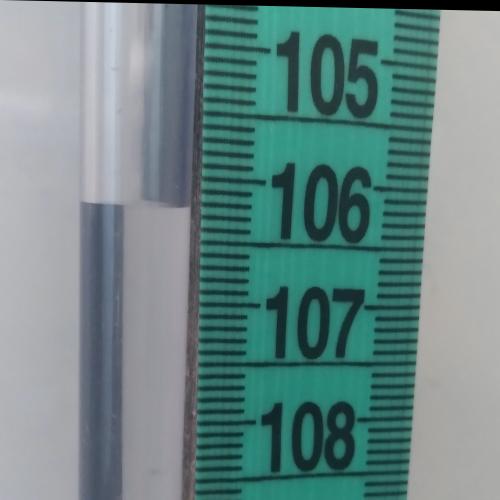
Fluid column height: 106.2 cm